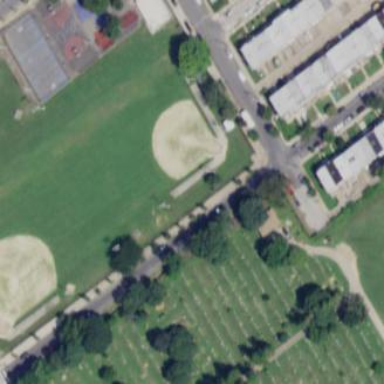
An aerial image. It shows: Baseball pitch for leisure land.